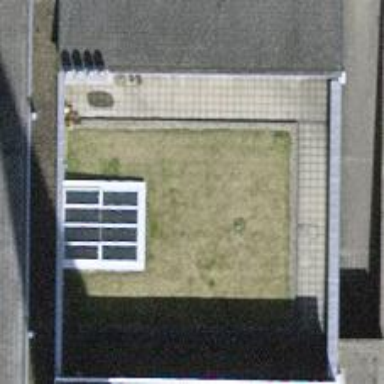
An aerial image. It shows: Public building.